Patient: sex M, age 61
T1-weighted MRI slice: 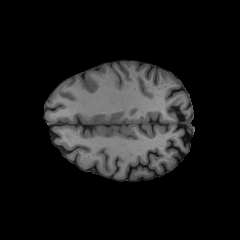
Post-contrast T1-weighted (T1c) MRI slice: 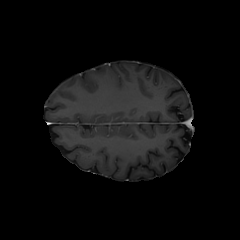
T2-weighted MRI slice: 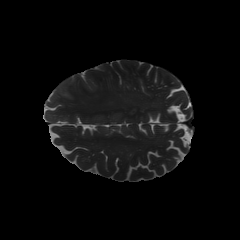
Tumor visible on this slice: no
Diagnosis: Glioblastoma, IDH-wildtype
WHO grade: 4